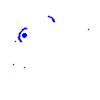
Particle: electron